Field crop: maize
Growth stage: 1
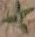
Species: atriplex